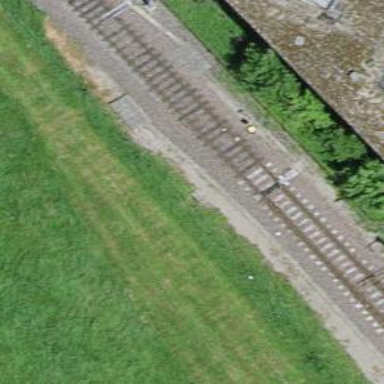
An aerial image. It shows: Railway switch.